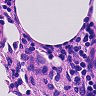
Metastatic tissue present: no